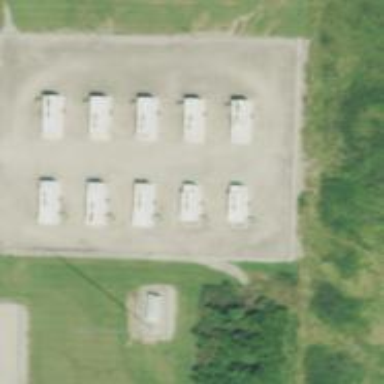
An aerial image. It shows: Generator is pictured.